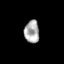
Tissue: skin
Cell type: Epithelial cells
Senescence score: 0.2079
Nuclear area (px): 334
Mean DAPI intensity: 168.901